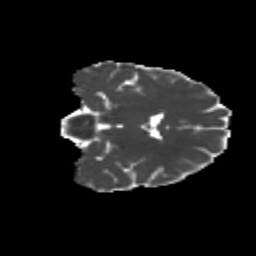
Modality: MD
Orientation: coronal
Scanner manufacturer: siemens
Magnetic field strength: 3 T
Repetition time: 9.2 s
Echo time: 0.084 s